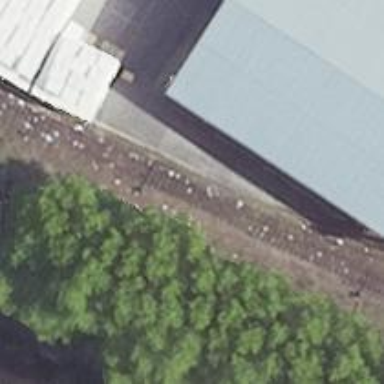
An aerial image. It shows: Railway switch.